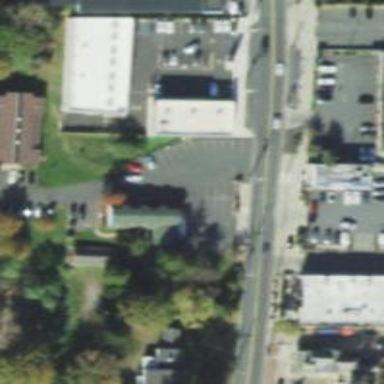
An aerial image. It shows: Veterinary facility.